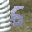
Label: 6